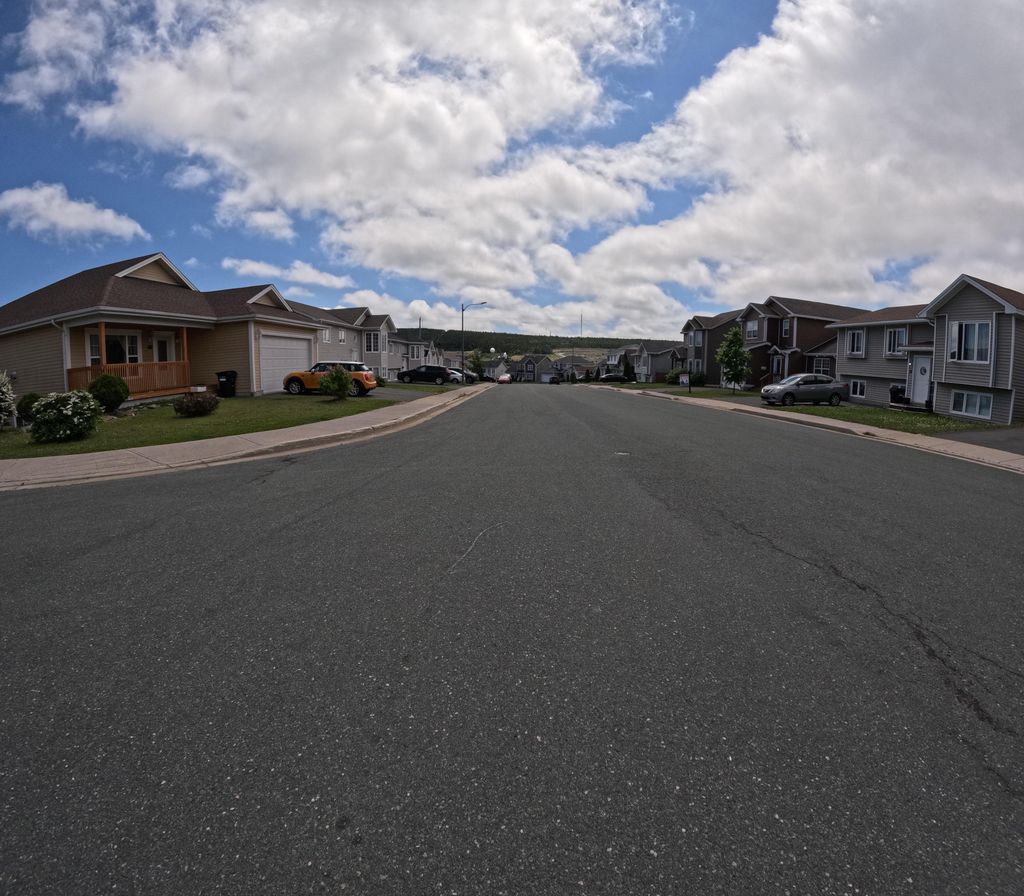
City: st_johns